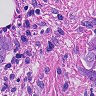
Metastatic tissue present: yes